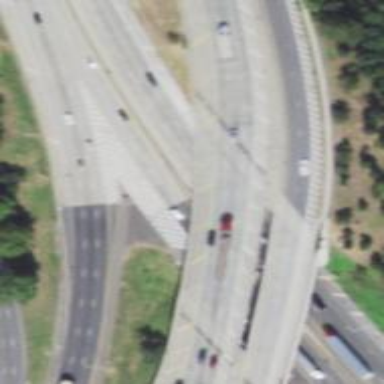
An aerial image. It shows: Bridge over motorway.